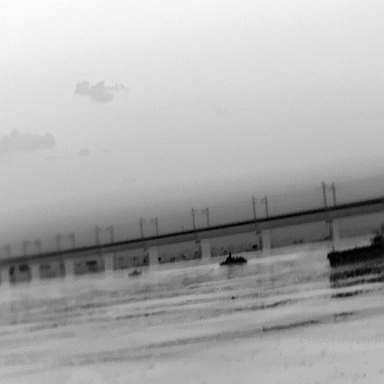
There are three objects shown in the infrared image, including a canoe, a warship, and a liner.